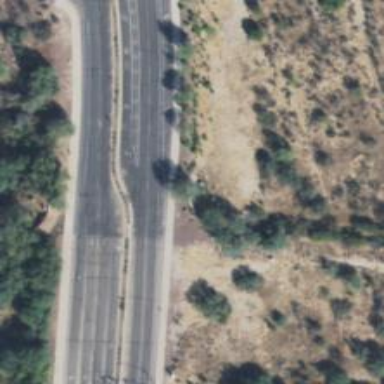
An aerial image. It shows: Tertiary road with asphalt surface.